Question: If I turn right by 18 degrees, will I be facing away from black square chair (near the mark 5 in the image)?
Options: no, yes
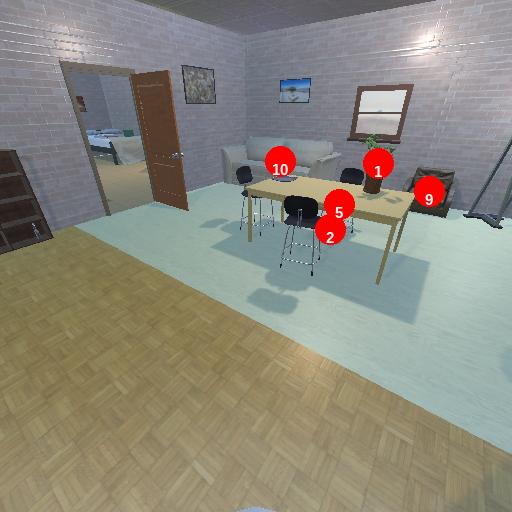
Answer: no